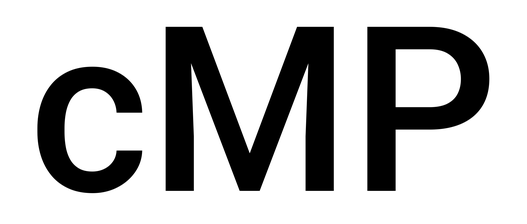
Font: Roboto_Medium